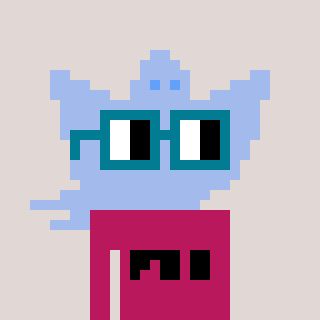
a pixel art character with square dark green glasses, a ghost-B-shaped head and a darkpink-colored body on a warm background